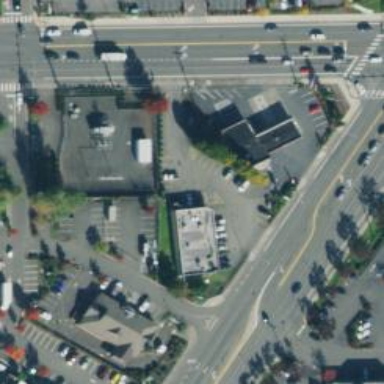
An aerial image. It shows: Convenience shop.